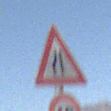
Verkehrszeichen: EinseitigVerengteFahrbahnLinks
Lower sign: Geschwindigkeit10
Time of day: Midday
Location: Outdoor (Nature)
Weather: Clear
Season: NotSpecified
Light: Natural